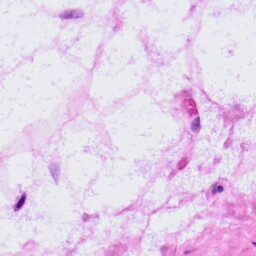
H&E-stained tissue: LymphNode